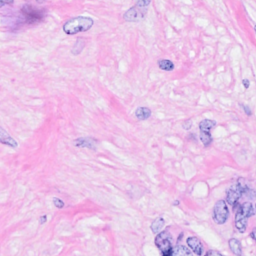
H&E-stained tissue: Breast